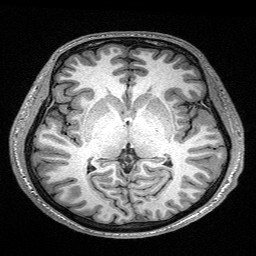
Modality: T1w
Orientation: coronal
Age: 25
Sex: male
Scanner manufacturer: siemens
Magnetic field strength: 3 T
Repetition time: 2.4 s
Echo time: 0.03 s